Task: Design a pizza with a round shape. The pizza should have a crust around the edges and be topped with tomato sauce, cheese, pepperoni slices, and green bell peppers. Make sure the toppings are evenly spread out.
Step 566:
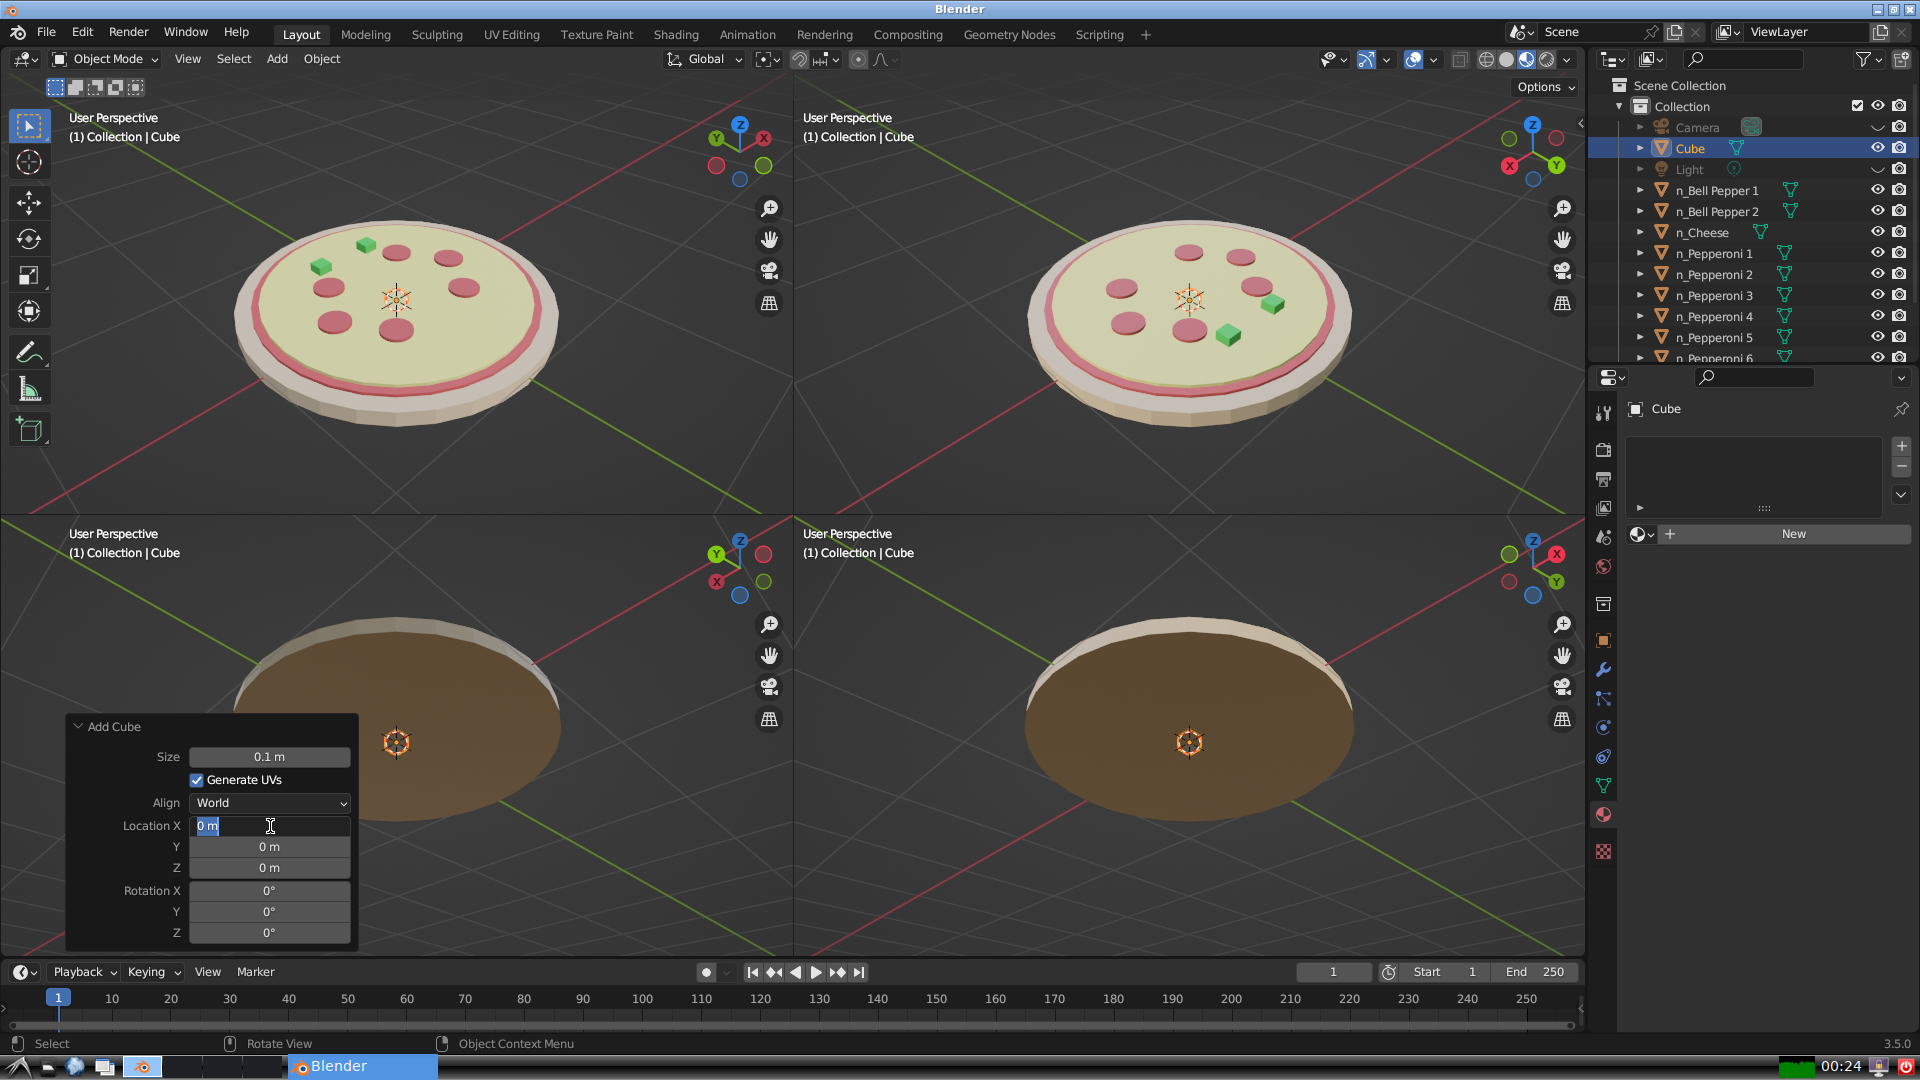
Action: input_text: 0.5